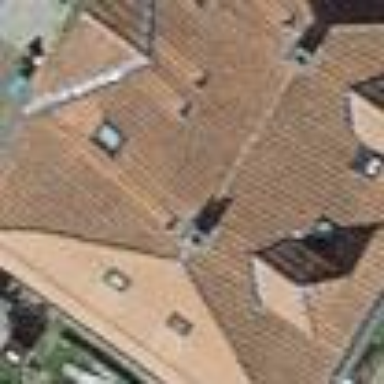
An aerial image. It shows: Semidetached house with hipped roof made of maroon roof tiles.